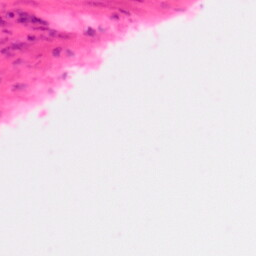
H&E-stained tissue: Colon